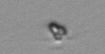
Label: Pyramimonas